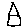
Label: house